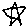
Label: star